Interaction volume radius: 10 \u00c5
Interaction volume height: 15 \u00c5
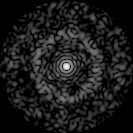
Disorder parameter: 0.8108